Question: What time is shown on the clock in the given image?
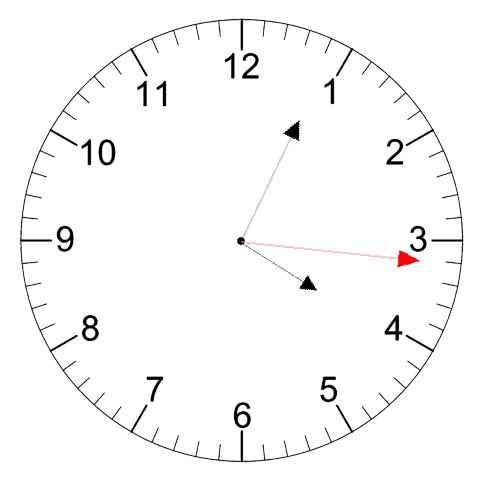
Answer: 04:04:16